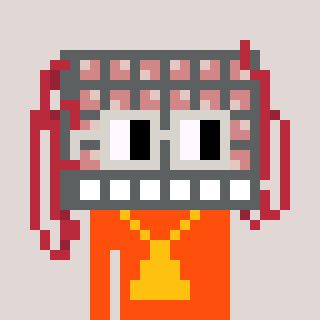
a pixel art character with square light gray glasses, a turing-shaped head and a orange-colored body on a warm background